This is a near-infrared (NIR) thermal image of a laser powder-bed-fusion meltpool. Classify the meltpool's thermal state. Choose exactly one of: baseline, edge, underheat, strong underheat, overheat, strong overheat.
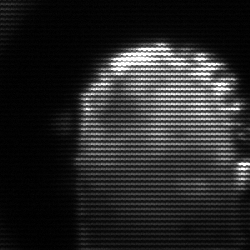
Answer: baseline